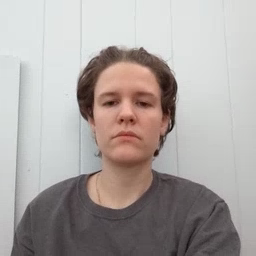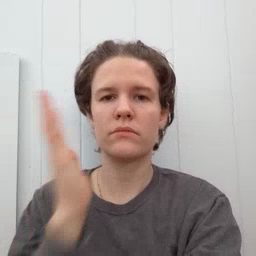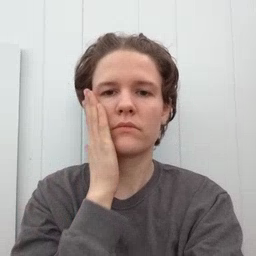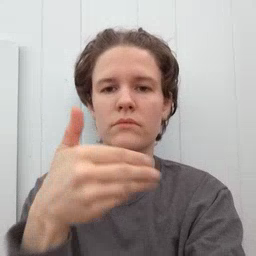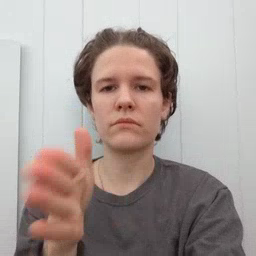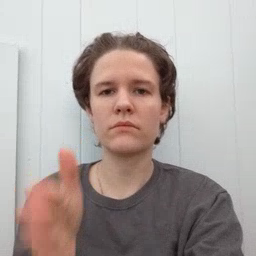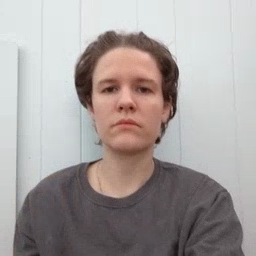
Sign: bedroom